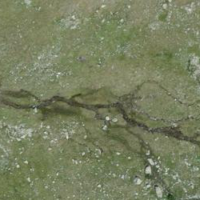
EUNIS habitat code: 26
Species observed at this site:
Eriophorum scheuchzeri